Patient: sex F, age 75
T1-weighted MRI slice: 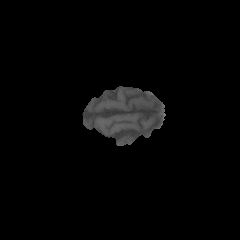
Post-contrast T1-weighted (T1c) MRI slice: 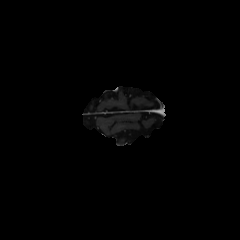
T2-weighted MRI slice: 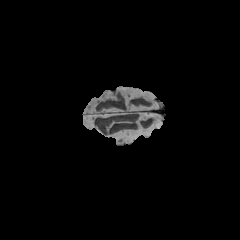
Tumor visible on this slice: no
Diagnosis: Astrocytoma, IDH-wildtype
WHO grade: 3